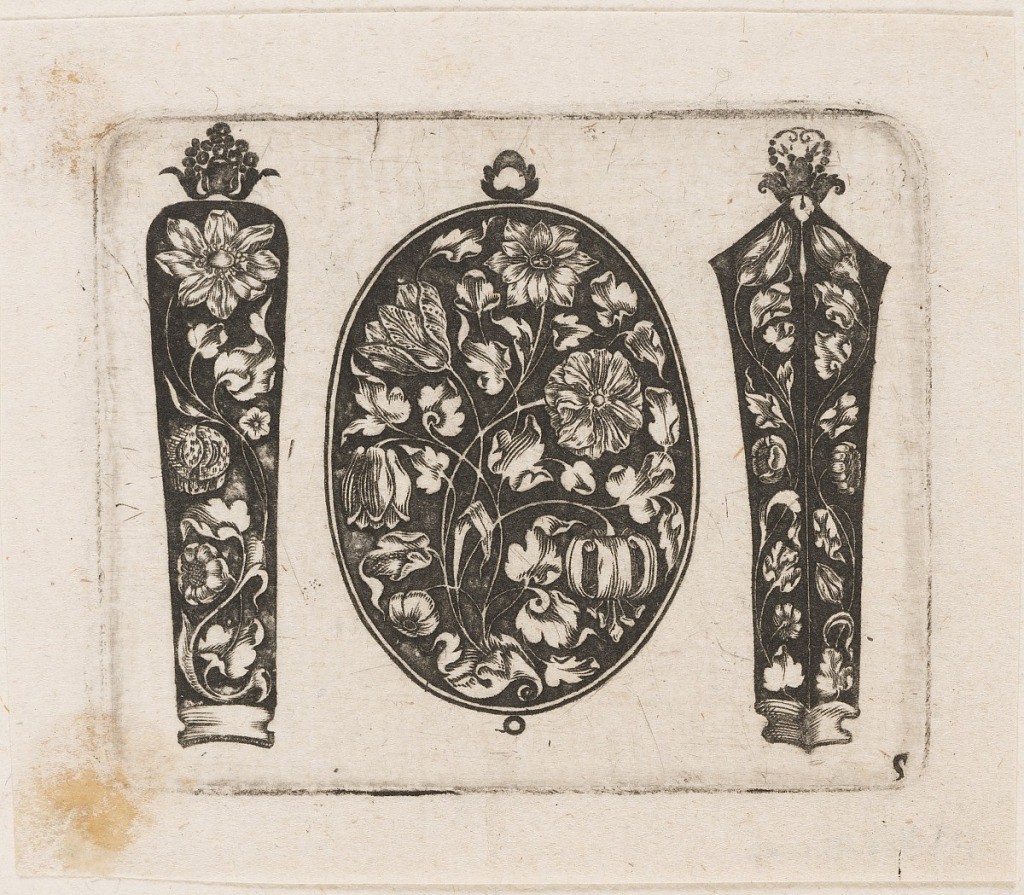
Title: "Oblong Fillet Flanked by Two Needle Cases (?)," Plate 5 from "Goldsmith Ornament Designs"
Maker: Heinrich Raab, German, active Nuremberg 1640 – 1650
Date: ca. 1648
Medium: Engraving on off-white laid paper
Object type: Print
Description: Three separate white on black designs for an oval fillet or pendant flanked by what are believed to be needle cases.  The pendant is ornamented with an asymmetrical spray of tulips and leaves supported by swaying stems. The needle case on the left is also ornamented with a curving stem ending in a large florette. A crown of flowers tops the case. On the right, two sides of a four sided case is shown with a bilaterally symmetric floral design of stems and buds. The case is topped with a   flower and a crown.